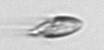
Label: Katodinium_or_Torodinium